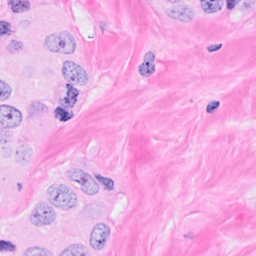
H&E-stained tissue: Breast